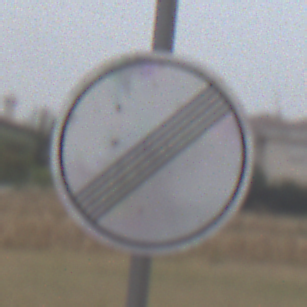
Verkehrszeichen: EndeSaemtlicherBegrenzungen
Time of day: Midday
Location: Outdoor (Suburban)
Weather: Overcast
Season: NotSpecified
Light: Natural